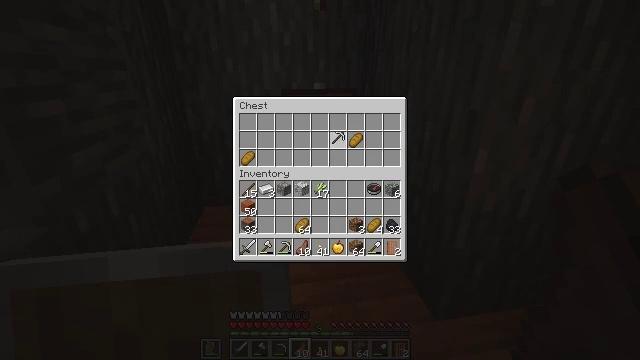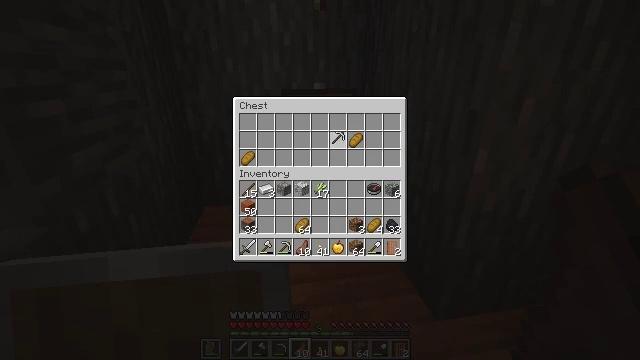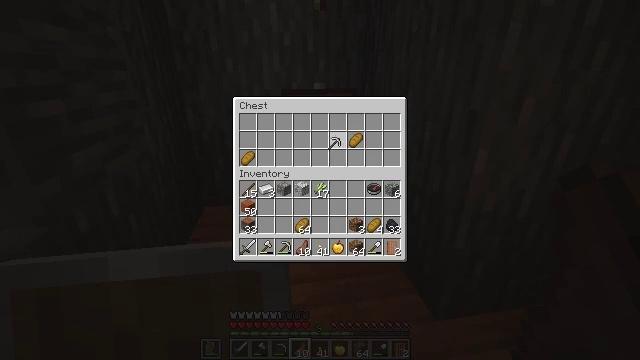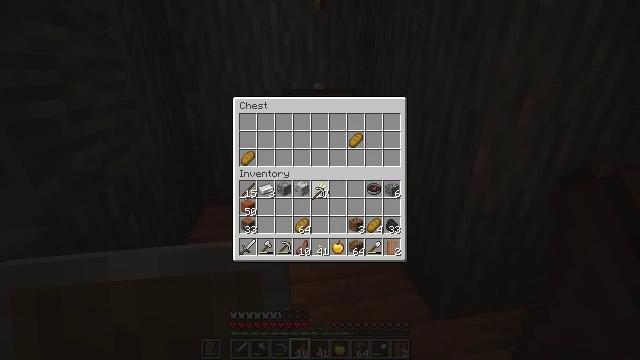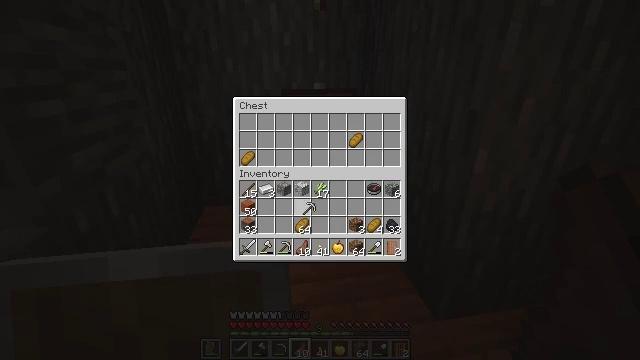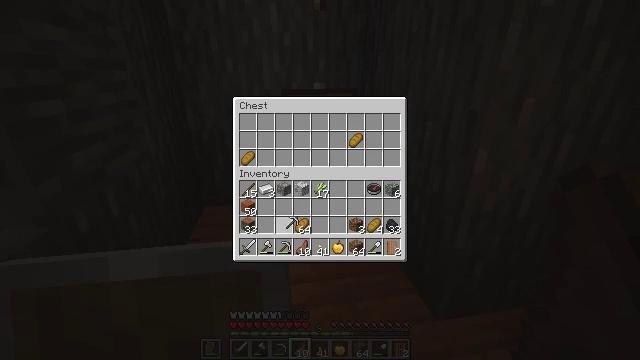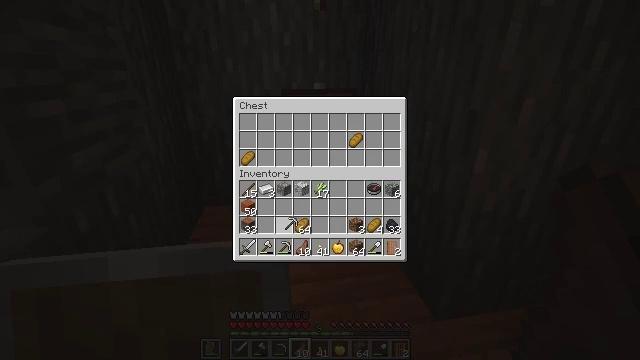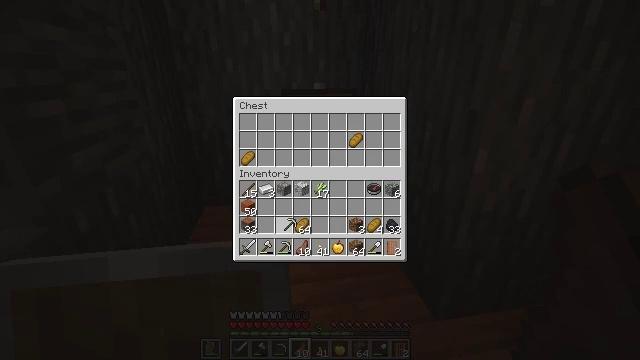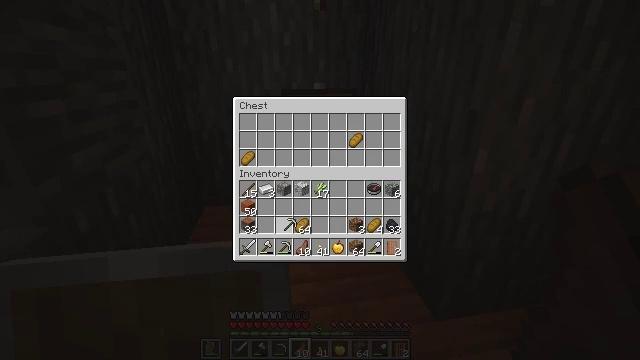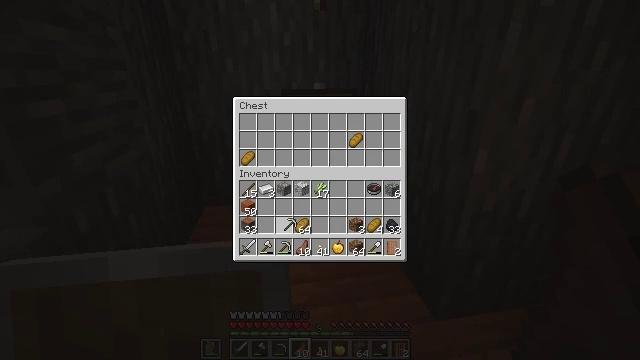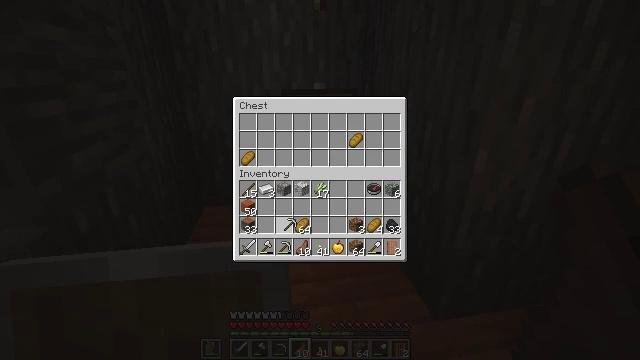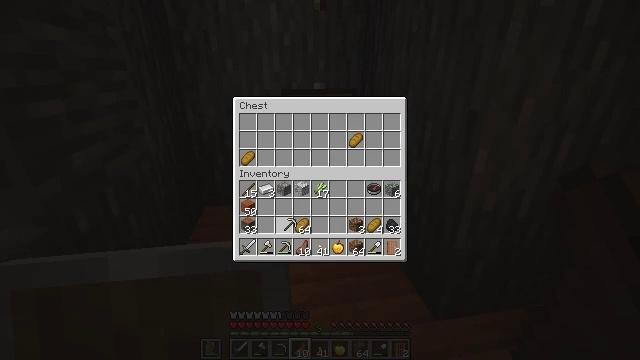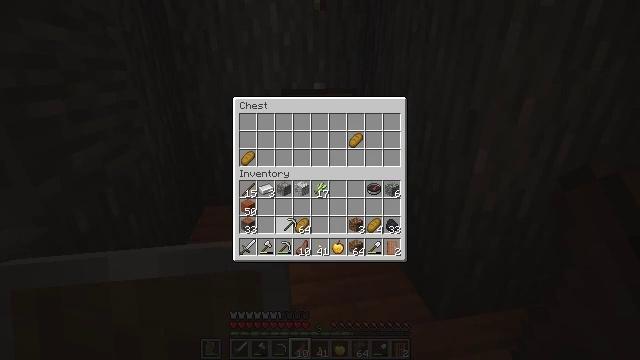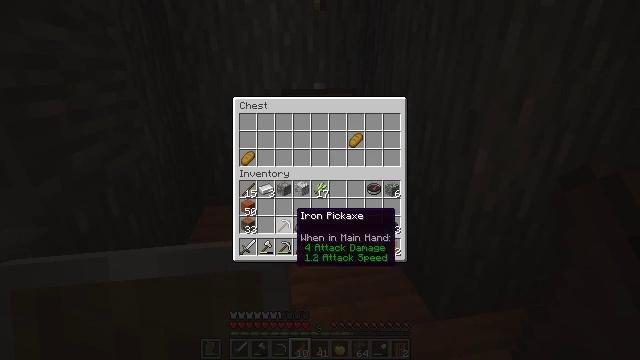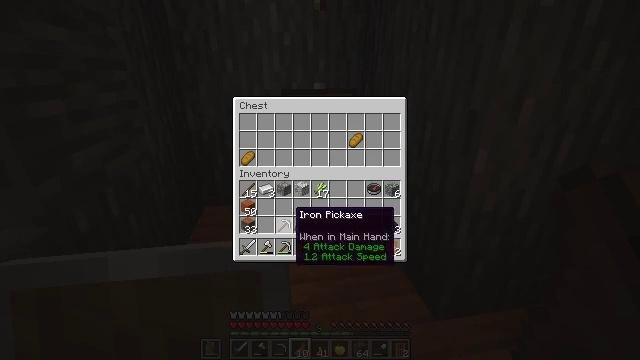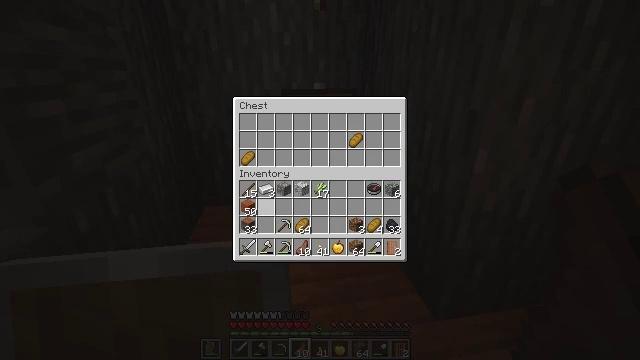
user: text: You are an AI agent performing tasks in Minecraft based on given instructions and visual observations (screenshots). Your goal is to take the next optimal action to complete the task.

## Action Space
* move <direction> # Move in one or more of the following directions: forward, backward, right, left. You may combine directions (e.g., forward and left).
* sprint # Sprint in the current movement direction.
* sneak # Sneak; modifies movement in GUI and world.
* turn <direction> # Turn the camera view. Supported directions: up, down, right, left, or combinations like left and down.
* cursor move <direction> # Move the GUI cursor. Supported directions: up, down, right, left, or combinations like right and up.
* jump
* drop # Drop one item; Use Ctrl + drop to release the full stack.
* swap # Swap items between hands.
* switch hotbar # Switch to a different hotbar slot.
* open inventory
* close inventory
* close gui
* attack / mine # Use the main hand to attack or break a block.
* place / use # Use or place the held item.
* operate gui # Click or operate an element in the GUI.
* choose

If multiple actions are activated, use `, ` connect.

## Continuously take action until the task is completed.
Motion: motion action
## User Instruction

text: Break the smooth stone to collect it.
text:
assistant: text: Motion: operate gui
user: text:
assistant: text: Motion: operate gui
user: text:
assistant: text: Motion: cursor move left and down
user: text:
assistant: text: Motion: cursor move left and down
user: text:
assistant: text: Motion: cursor move left and down
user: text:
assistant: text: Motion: no_op
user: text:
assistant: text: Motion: no_op
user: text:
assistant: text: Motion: no_op
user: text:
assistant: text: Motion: no_op
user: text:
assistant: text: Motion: operate gui
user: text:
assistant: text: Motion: operate gui
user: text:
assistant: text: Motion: operate gui
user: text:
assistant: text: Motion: no_op
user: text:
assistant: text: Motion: no_op
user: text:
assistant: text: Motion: cursor move left and up
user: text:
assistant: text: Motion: cursor move left and up
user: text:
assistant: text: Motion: cursor move left and up
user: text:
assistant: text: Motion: no_op
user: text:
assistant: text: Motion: no_op
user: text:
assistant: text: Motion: cursor move left
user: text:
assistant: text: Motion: no_op
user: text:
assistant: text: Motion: sneak, operate gui
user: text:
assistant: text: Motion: sneak, operate gui
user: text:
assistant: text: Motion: sneak, cursor move right
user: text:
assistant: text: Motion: sneak, cursor move right and up
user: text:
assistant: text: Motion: sneak, cursor move right and up
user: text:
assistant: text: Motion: sneak, cursor move right and up
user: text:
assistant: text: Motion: sneak
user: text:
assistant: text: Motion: sneak
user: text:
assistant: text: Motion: sneak, operate gui